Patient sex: F
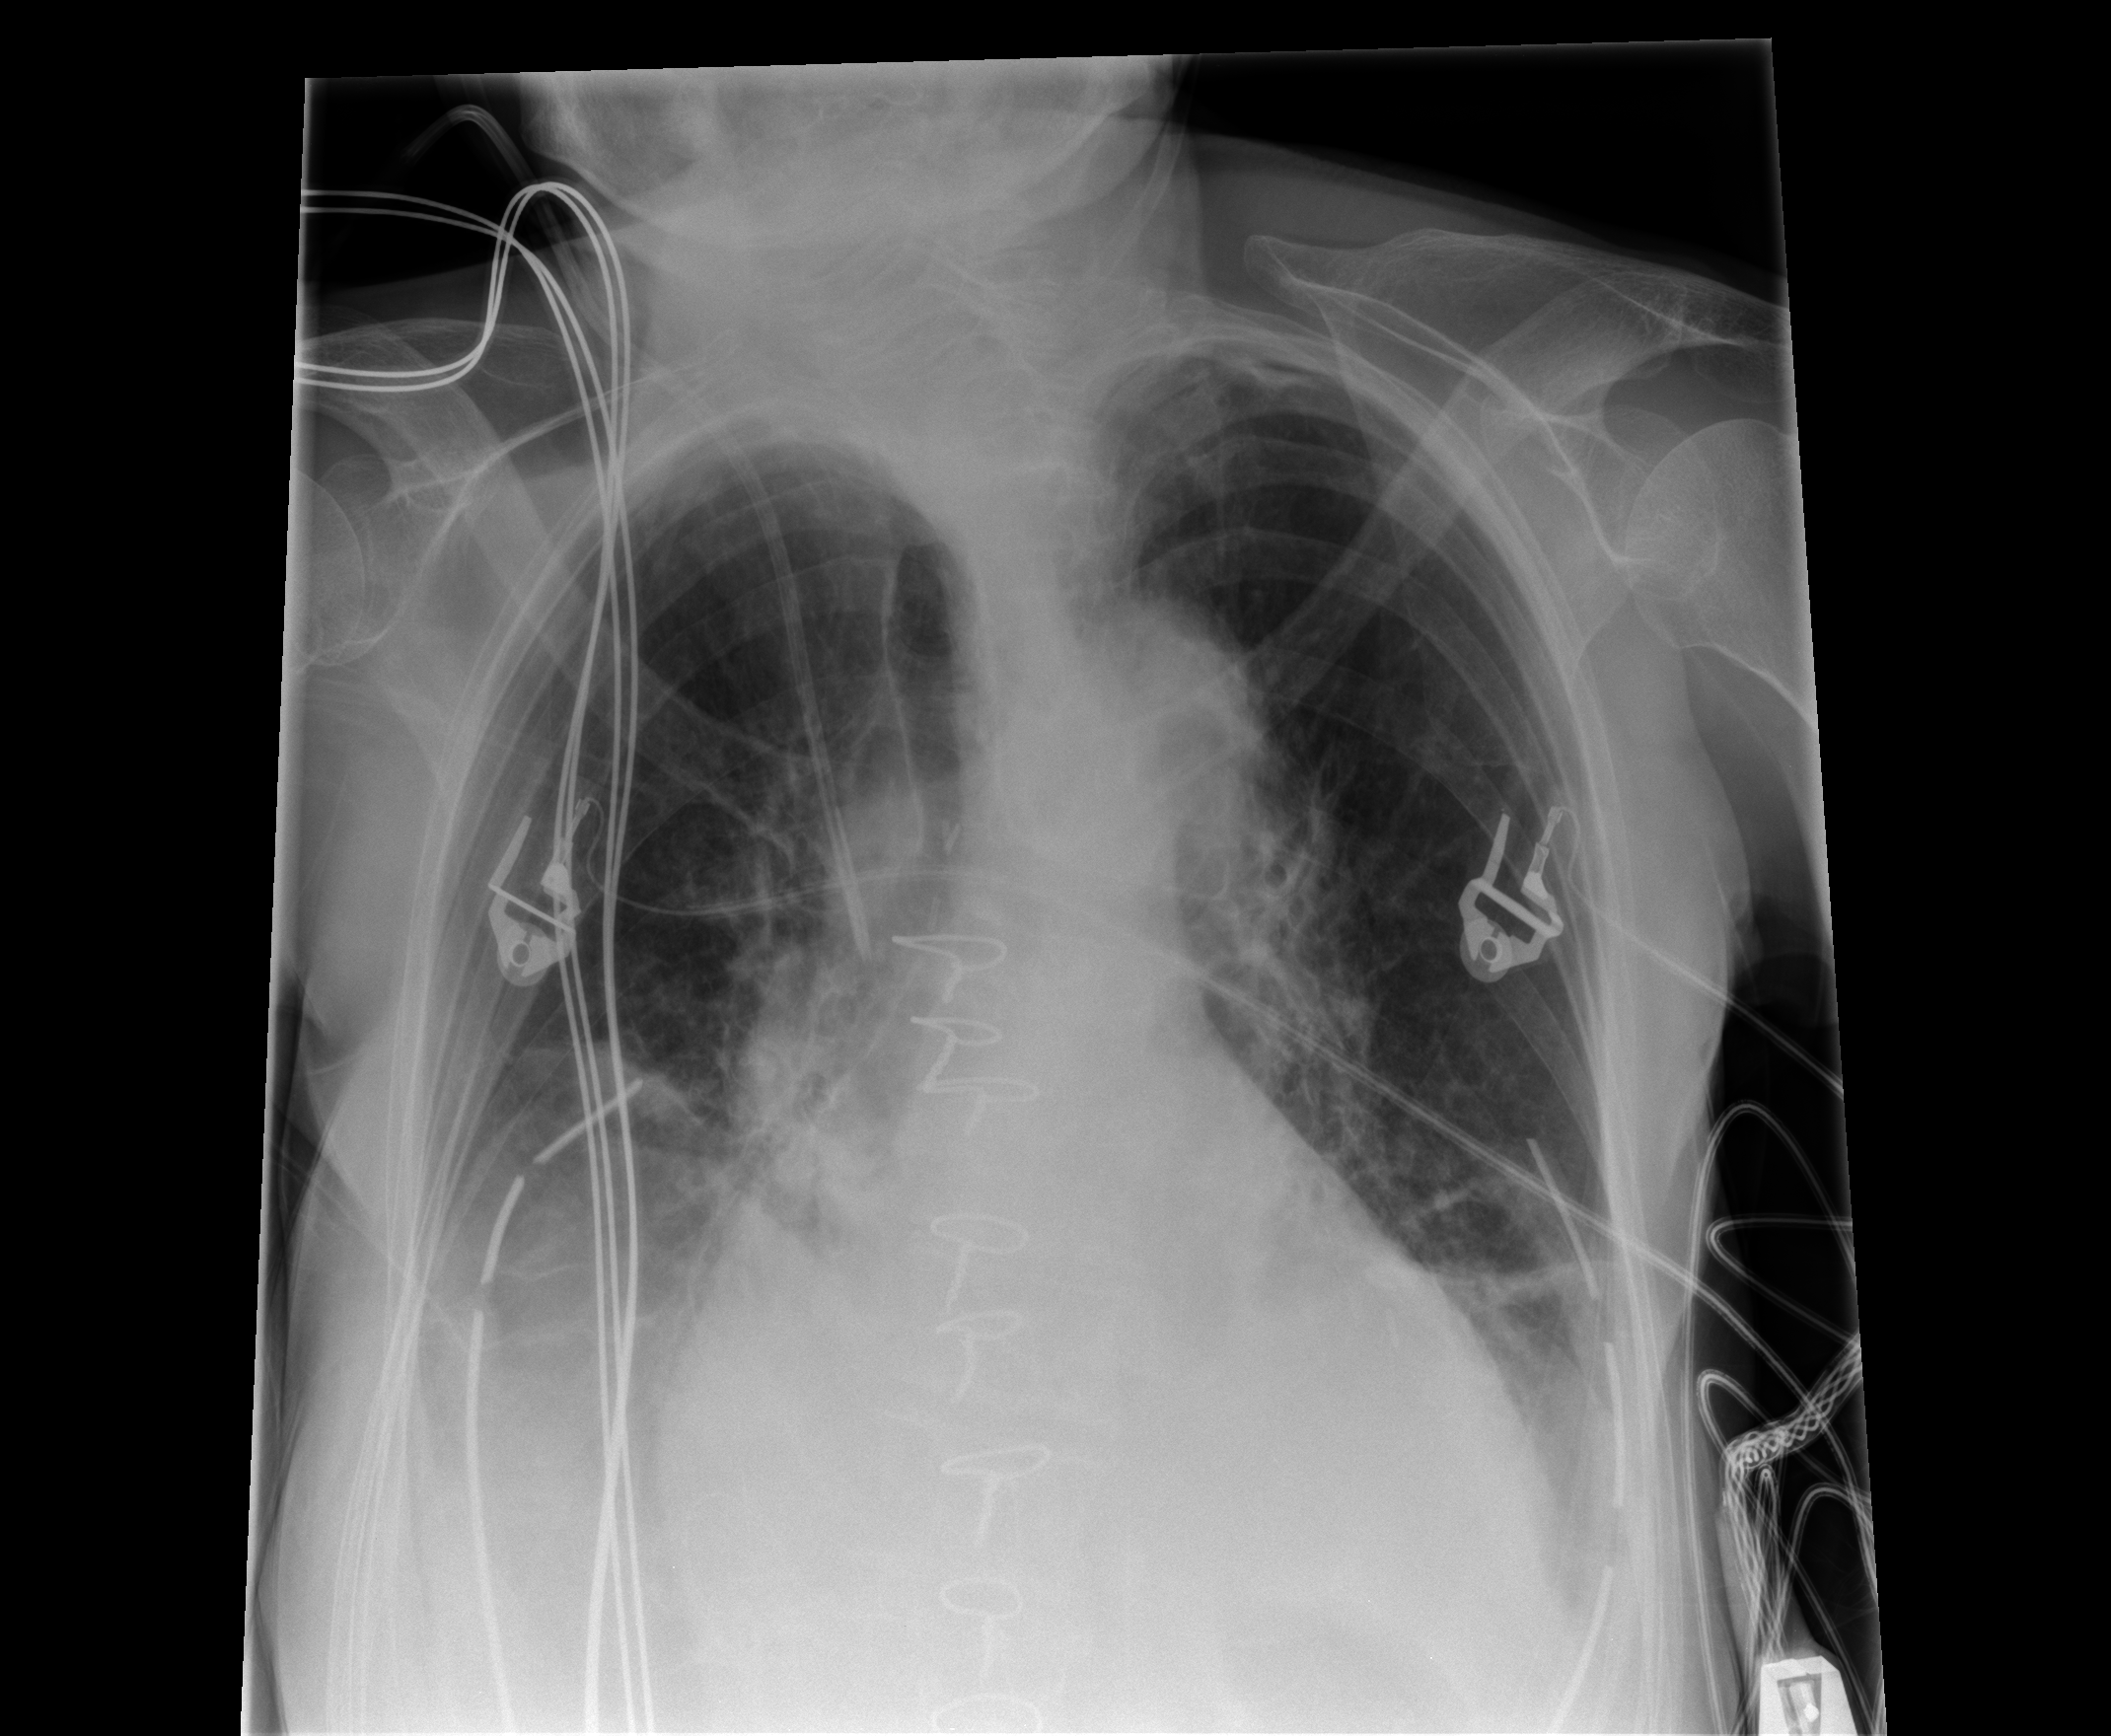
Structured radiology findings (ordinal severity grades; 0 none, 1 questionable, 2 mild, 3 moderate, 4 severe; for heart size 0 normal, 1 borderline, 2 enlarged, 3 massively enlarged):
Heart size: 2
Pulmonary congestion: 0
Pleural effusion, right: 2
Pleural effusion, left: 2
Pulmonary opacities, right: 0
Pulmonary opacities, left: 0
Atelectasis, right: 2
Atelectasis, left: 2